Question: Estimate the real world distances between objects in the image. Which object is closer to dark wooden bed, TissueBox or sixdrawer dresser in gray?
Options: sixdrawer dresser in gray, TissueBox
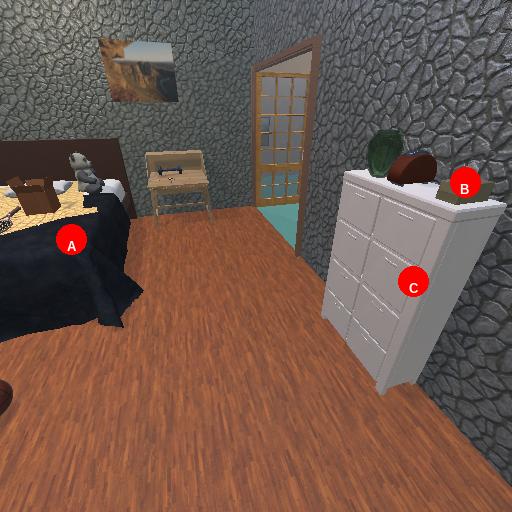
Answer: sixdrawer dresser in gray